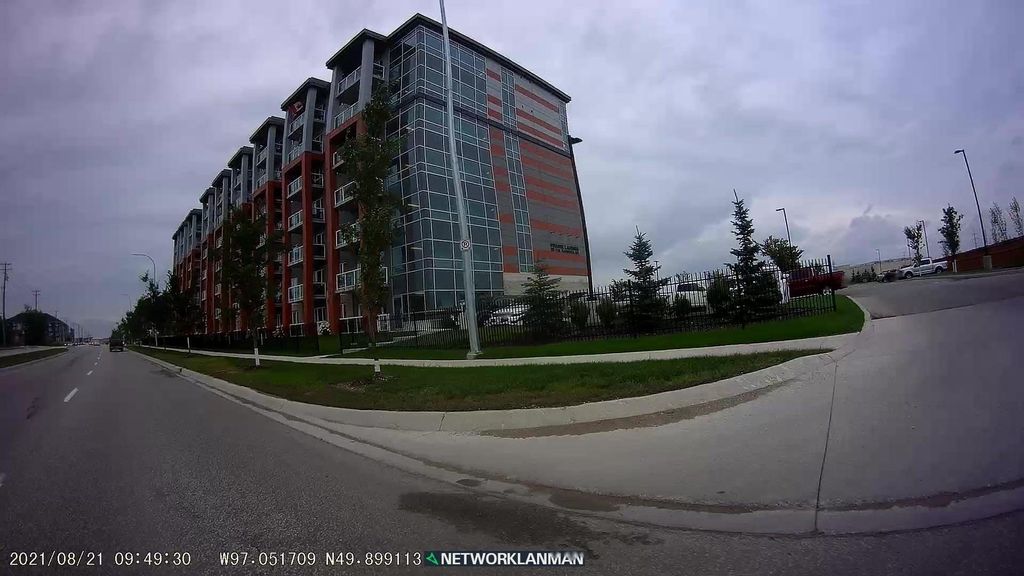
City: winnipeg